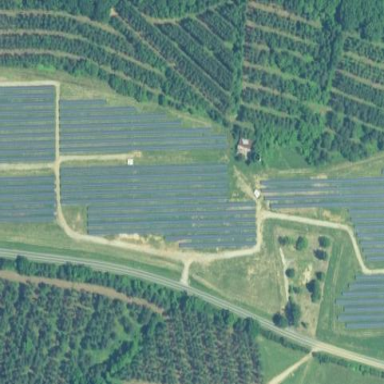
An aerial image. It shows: Solar power plant enclosed by fence. The plant generates electricity using photovoltaic technology.